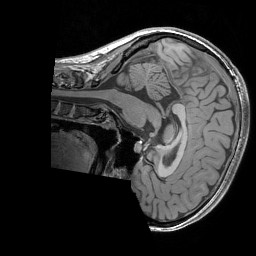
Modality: T1w
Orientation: sagittal
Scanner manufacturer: siemens
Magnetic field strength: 3 T
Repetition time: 1.83 s
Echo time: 0.00303 s